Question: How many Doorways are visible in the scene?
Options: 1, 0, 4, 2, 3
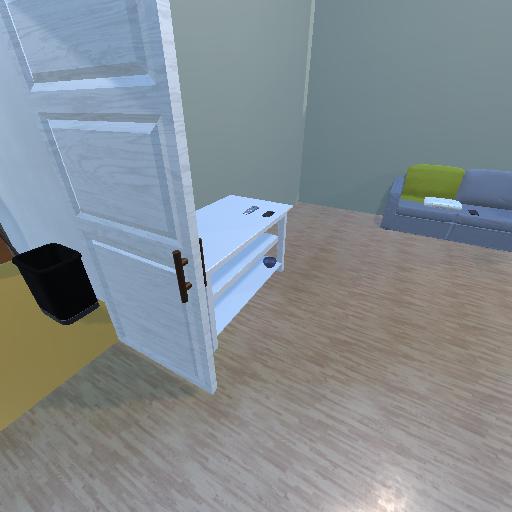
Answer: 1